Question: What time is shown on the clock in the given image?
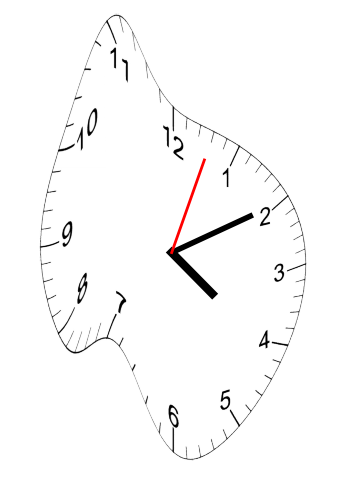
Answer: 04:10:03